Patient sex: M
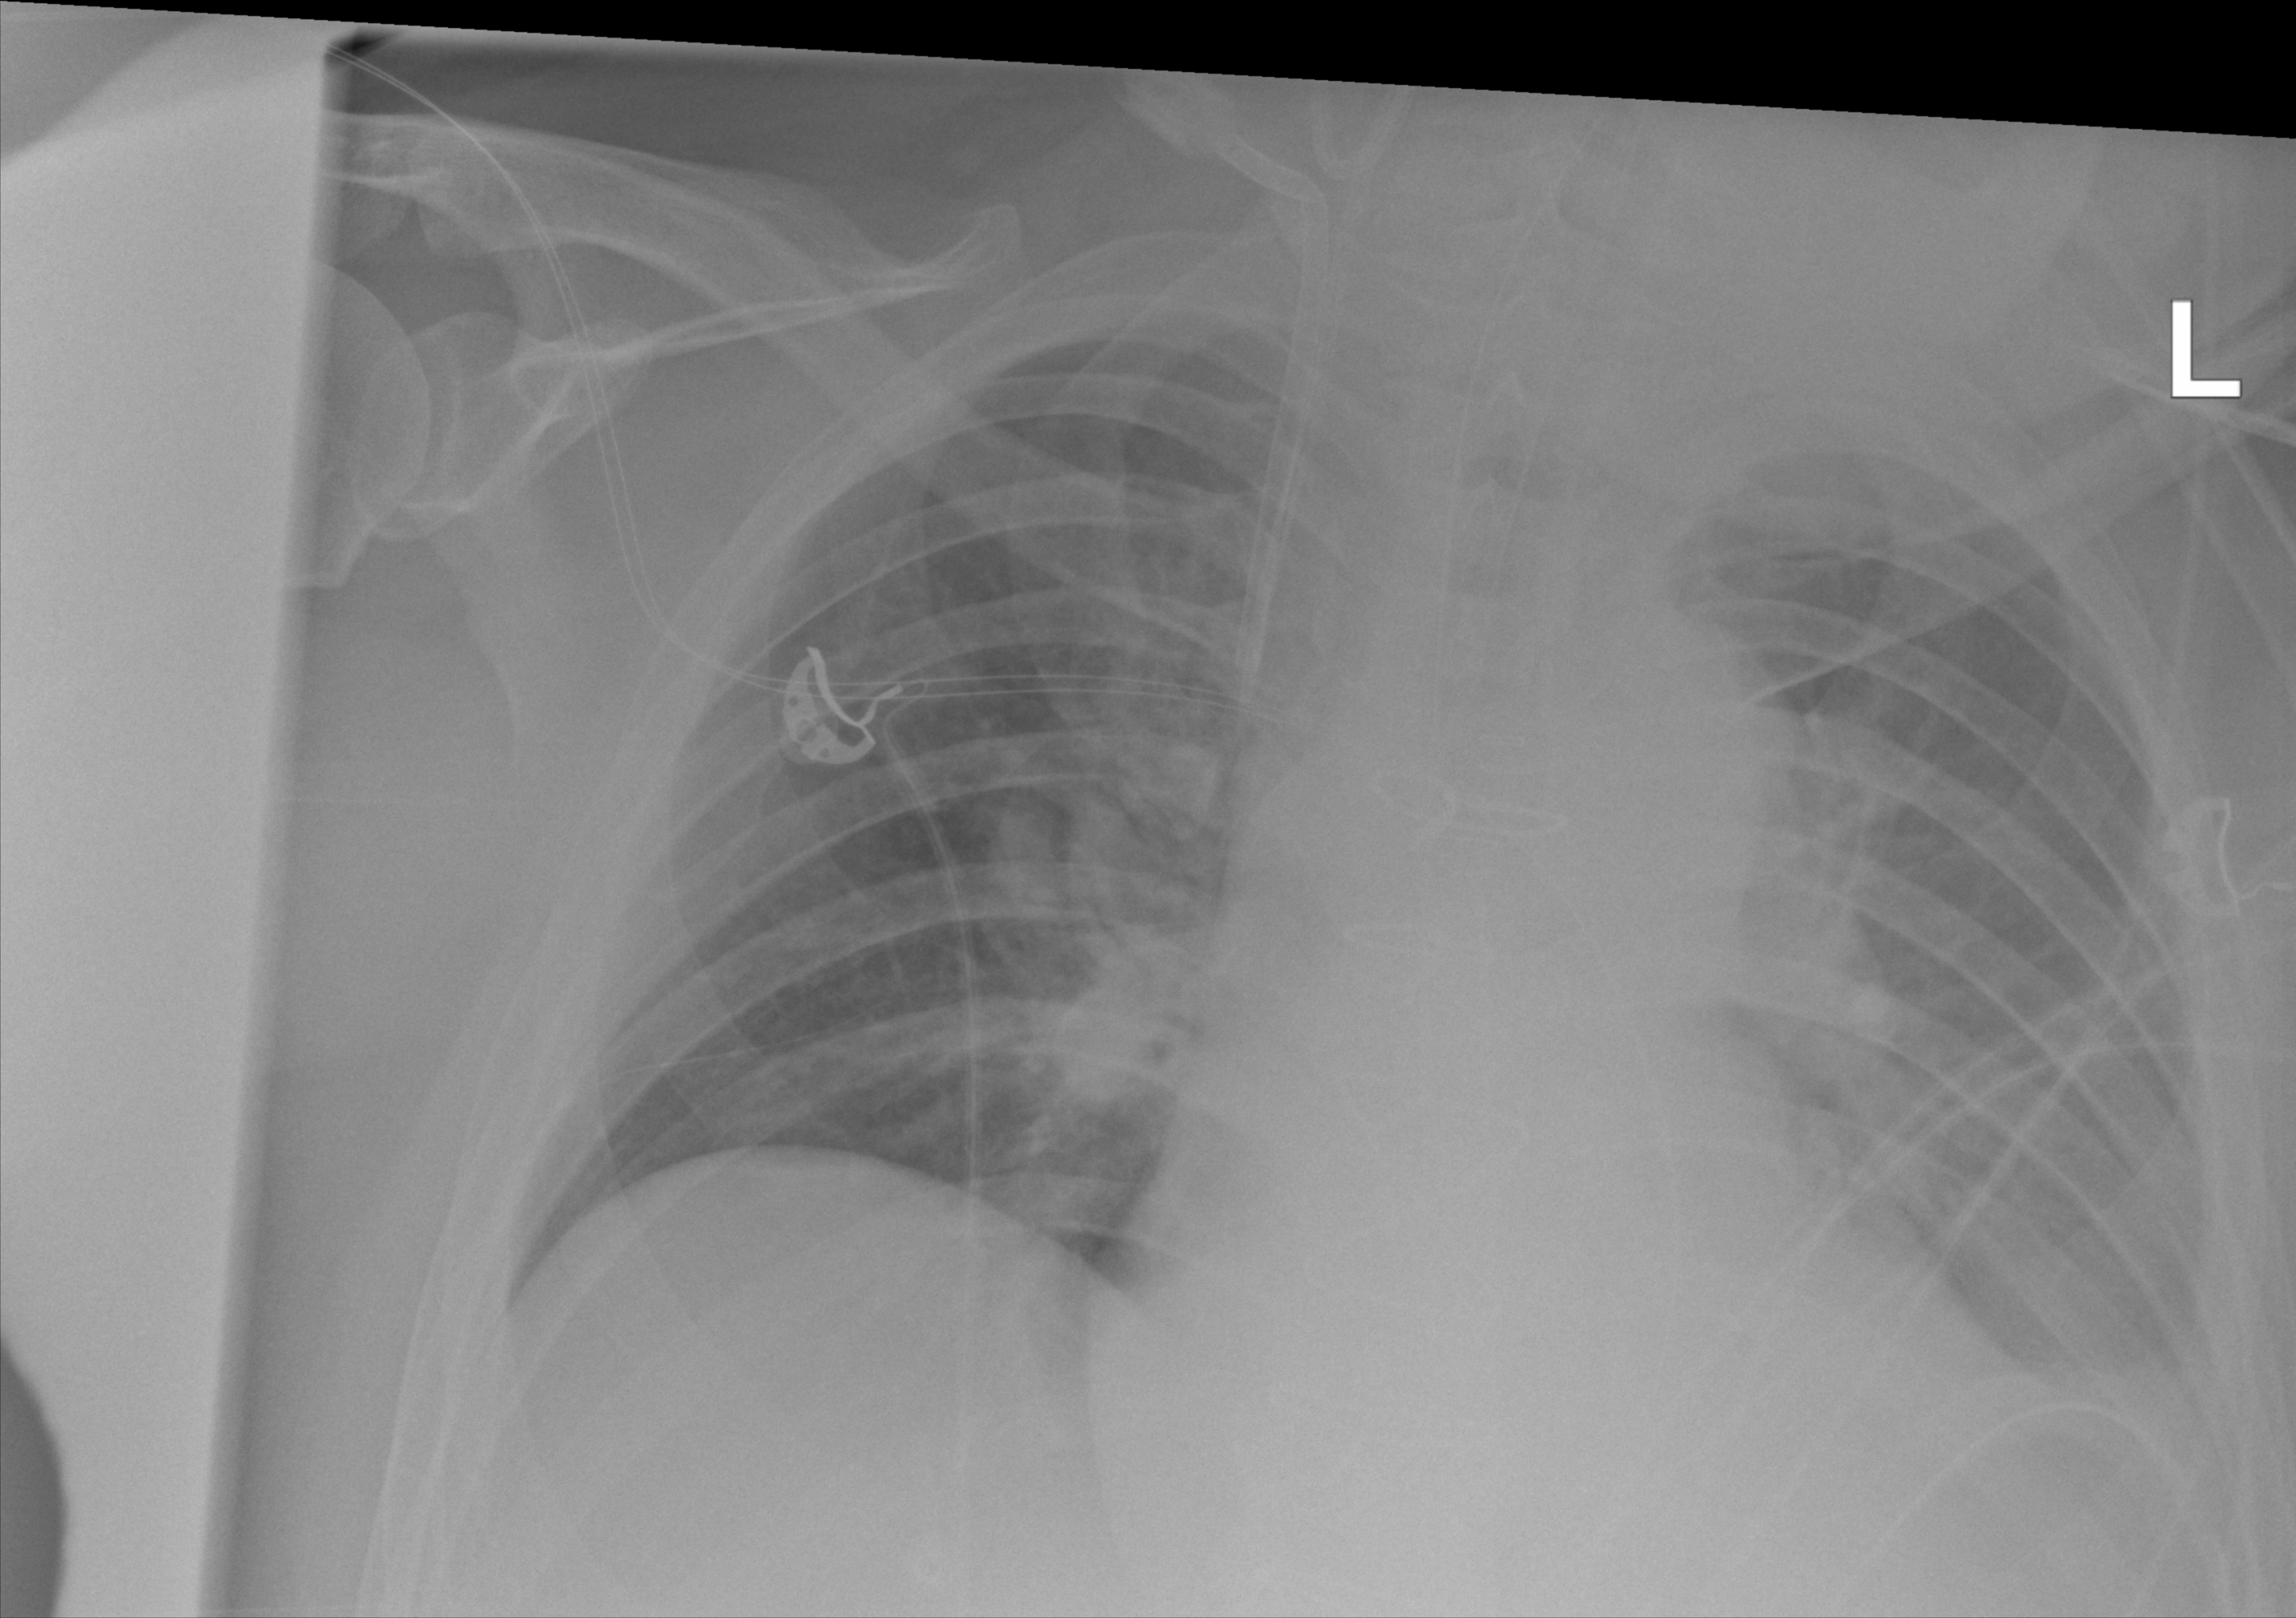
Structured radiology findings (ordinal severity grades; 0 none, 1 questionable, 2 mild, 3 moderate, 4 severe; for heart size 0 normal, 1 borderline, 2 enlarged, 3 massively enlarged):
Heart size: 1
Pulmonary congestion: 0
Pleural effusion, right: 0
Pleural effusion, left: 2
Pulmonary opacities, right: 0
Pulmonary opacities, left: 0
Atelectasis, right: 0
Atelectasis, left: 2